Interaction volume radius: 5 \u00c5
Interaction volume height: 15 \u00c5
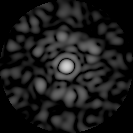
Disorder parameter: 0.7702